Interaction volume radius: 10 \u00c5
Interaction volume height: 25 \u00c5
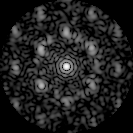
Disorder parameter: 0.597